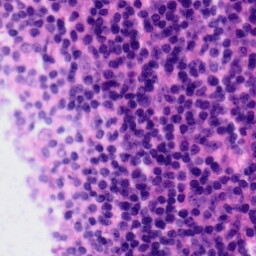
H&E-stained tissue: Tonsil